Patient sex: F
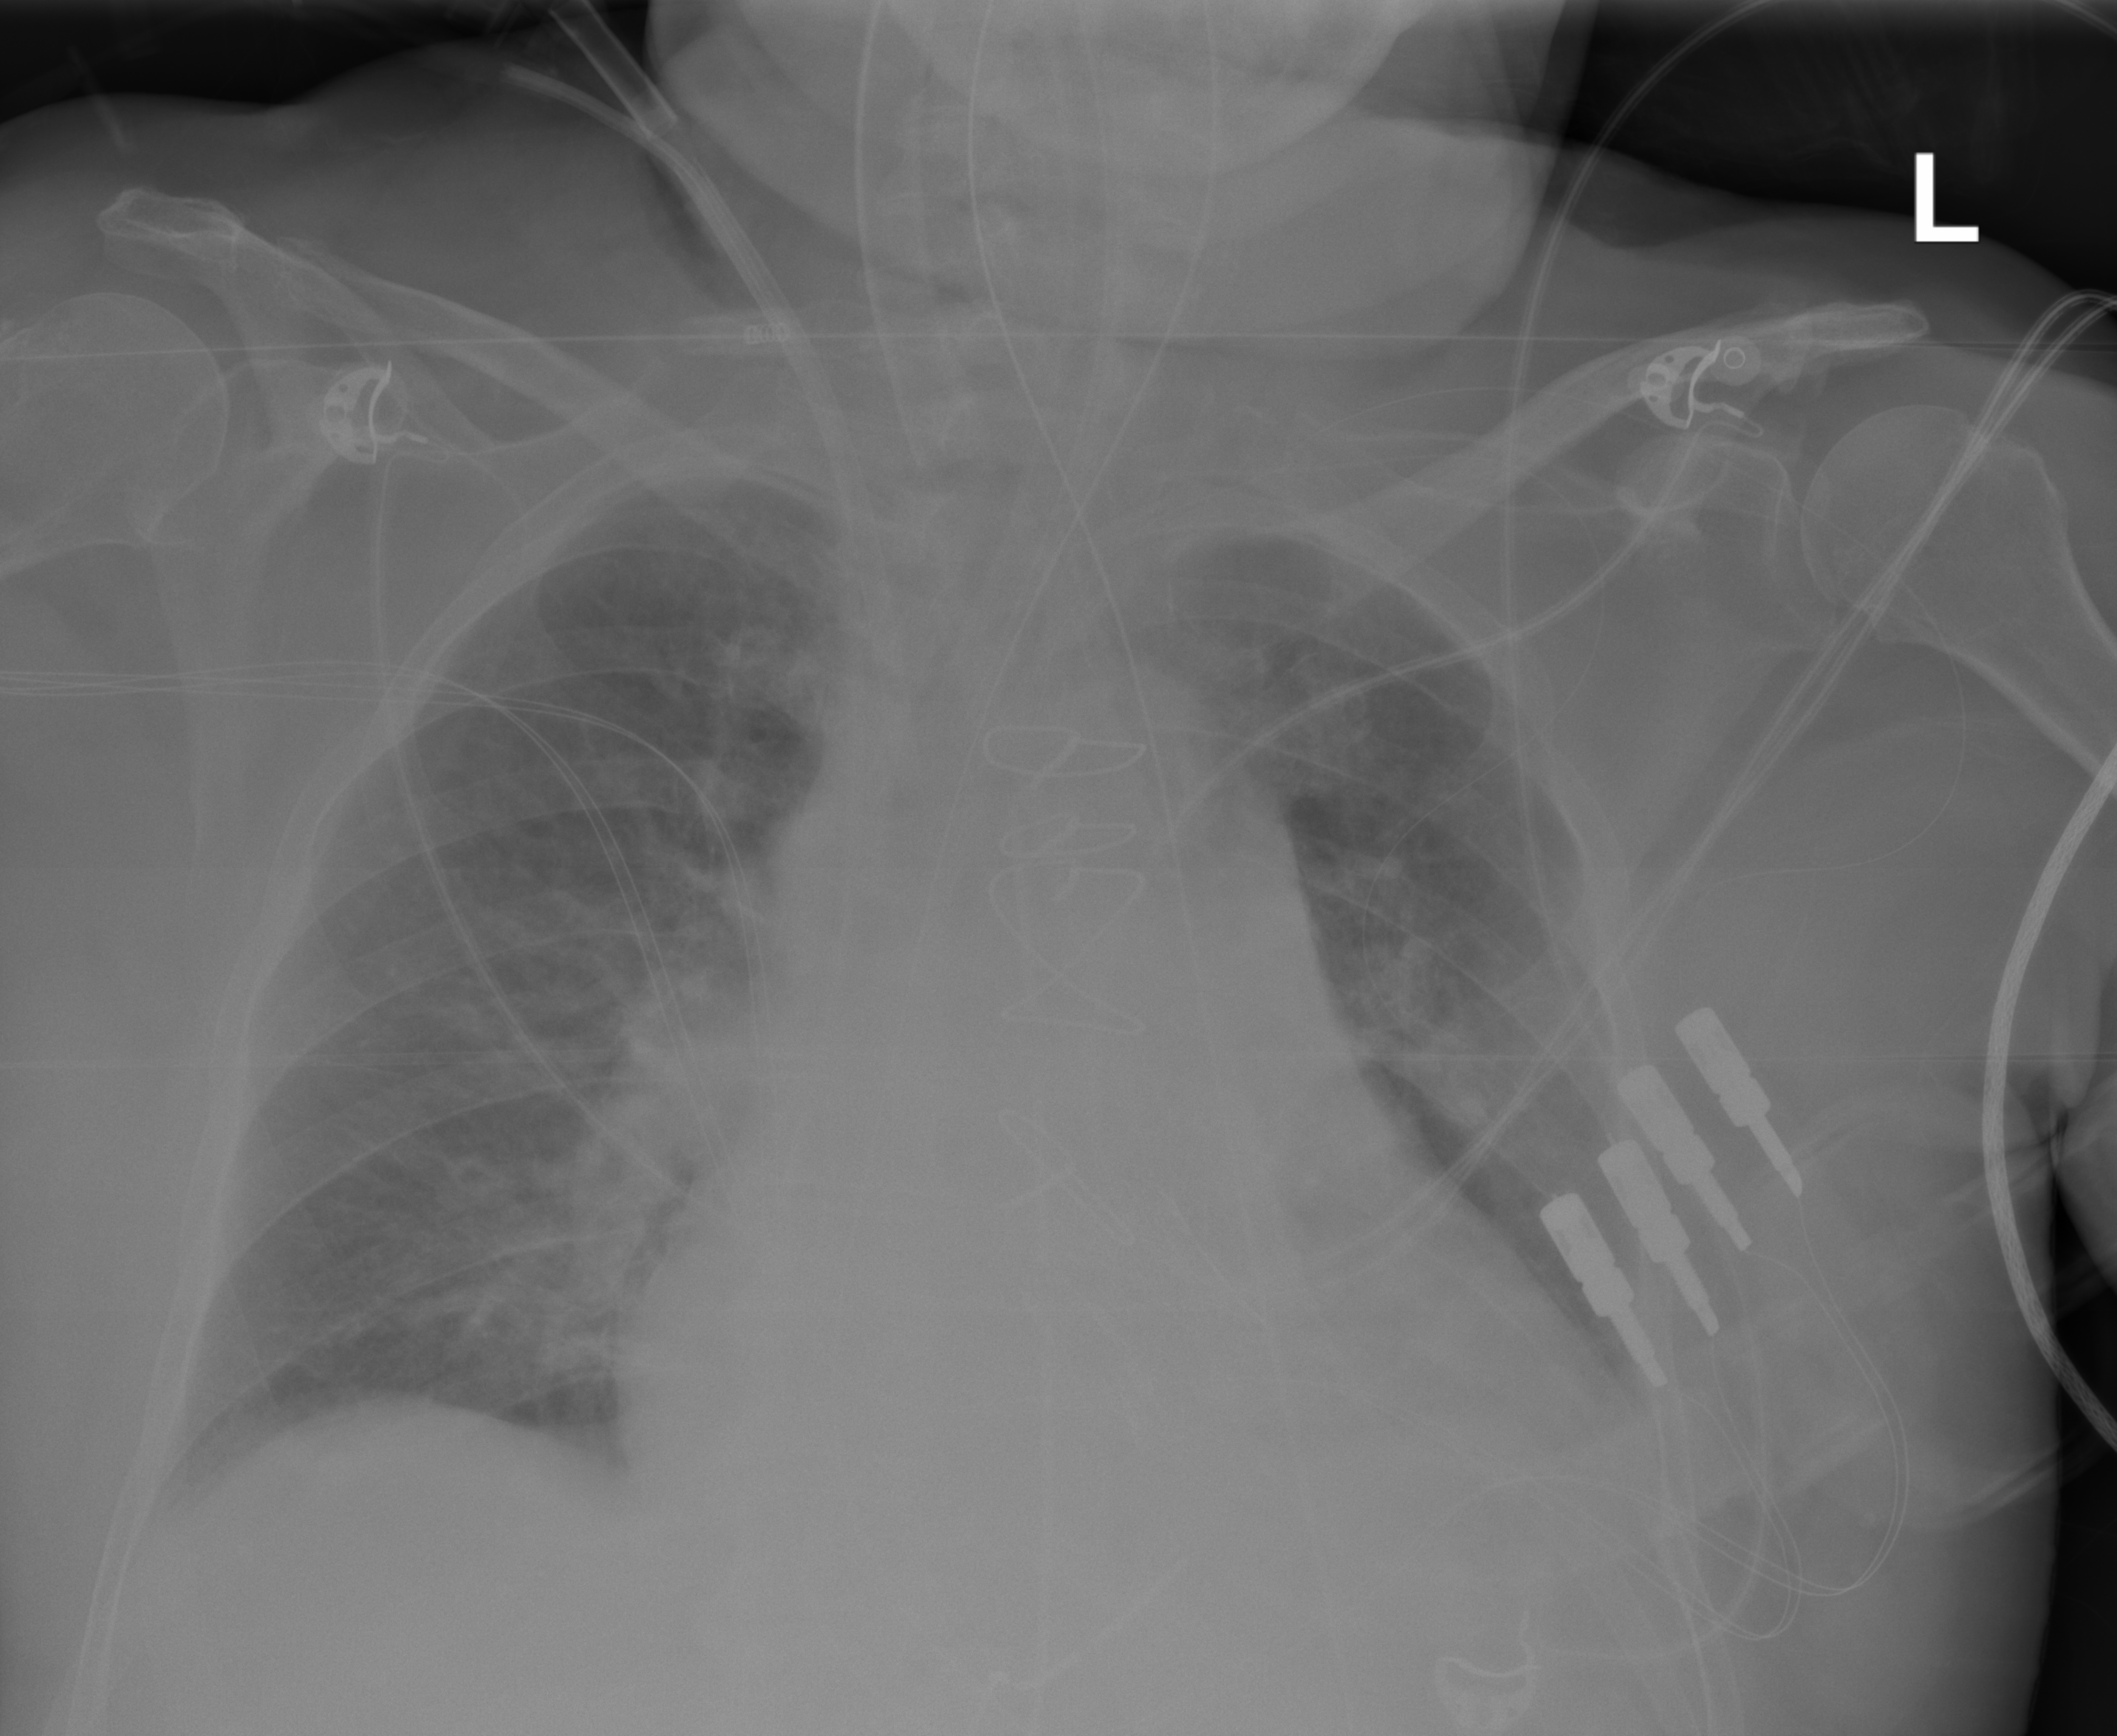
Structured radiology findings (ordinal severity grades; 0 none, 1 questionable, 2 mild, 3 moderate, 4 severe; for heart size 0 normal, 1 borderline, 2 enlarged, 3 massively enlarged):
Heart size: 2
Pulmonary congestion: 0
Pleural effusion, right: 0
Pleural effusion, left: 0
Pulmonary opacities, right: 0
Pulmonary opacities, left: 0
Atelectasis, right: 0
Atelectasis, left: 0